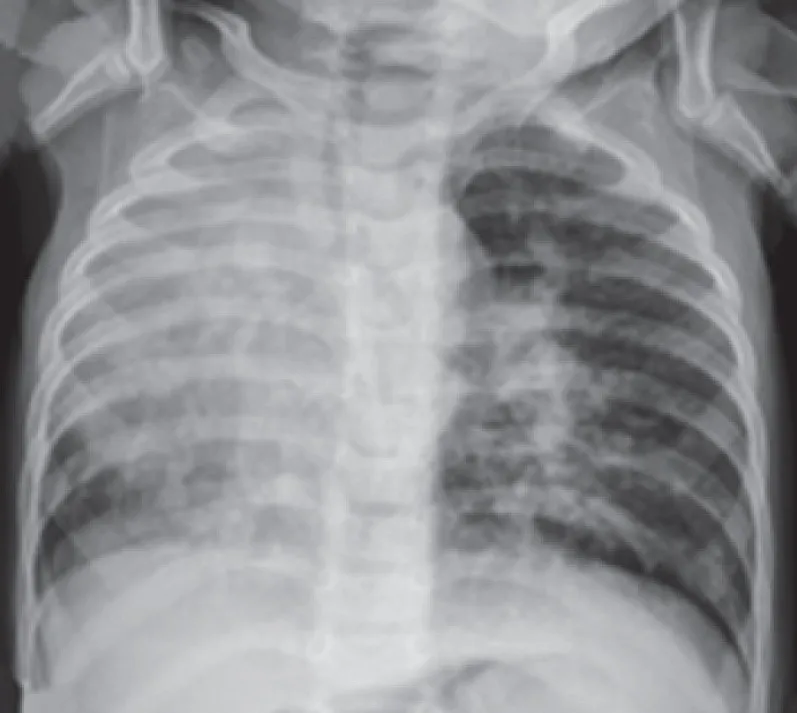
Chest X-ray showing cardiac dextroposition and radiopaque right hemithorax.
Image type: radiology (x_ray)